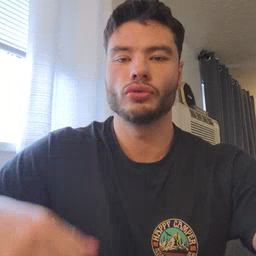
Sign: first